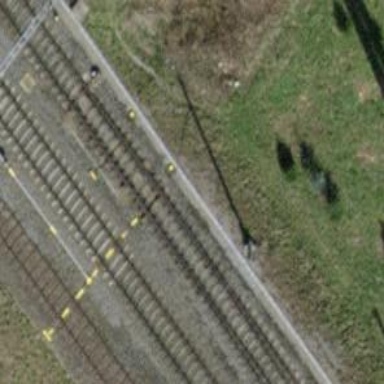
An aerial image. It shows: Railway switch.